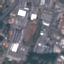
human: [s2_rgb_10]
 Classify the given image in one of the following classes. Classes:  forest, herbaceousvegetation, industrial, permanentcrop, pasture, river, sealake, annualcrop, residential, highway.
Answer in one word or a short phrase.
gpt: Industrial